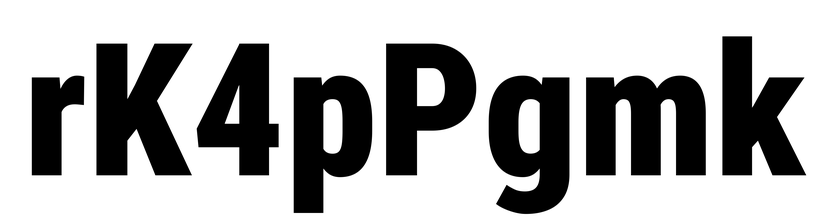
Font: Roboto_Condensed_Black